Field crop: maize
Growth stage: 2
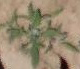
Species: atriplex